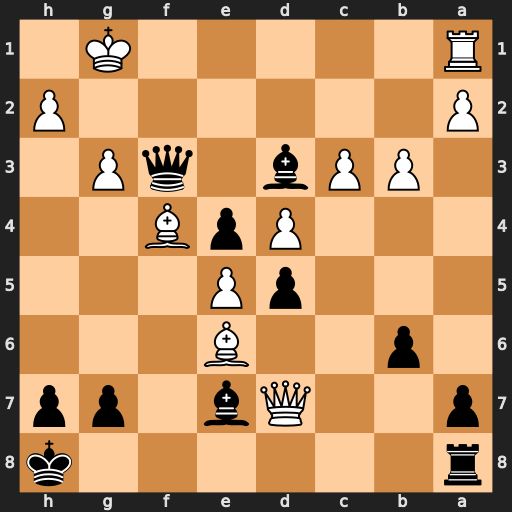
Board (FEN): r6k/p2Qb1pp/1p2B3/3pP3/3PpB2/1PPb1qP1/P6P/R5K1
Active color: b
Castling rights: -
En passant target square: -
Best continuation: e3 Bxd5 Qf2+ Kh1 e2